Question: I want to connect to another PC's database through MySQL Workbench6.0
I have added all the related firewall exceptions for all ports in both PCs.
In Workbench i have done settings as

Is there anything wrong with it?
Is there any more settings i will have to do?
Please help me.
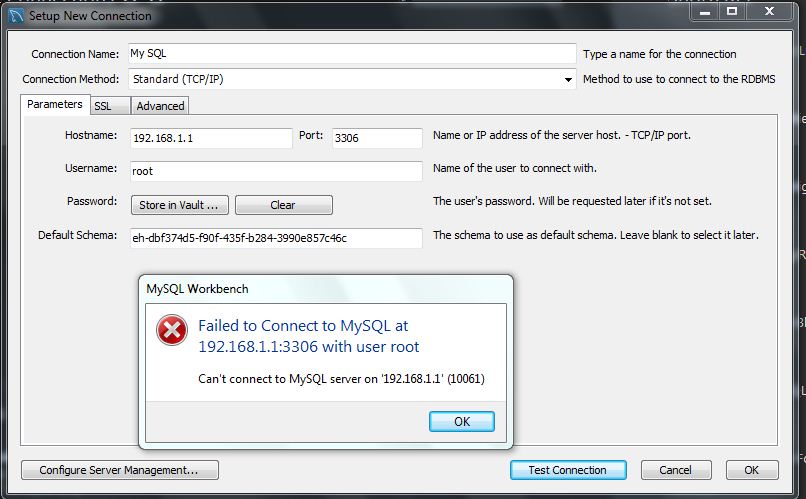
Answer: Make sure that you have set
'''
bind-address = 192.168.1.1
'''
set in yourr my.cnf.
Also make sure you granted the correct rights
so something like for just your client machine
'''
grant all privilege on *.* to 'username'@'your-pc-id' identified by 'password'
'''
or
'''
grant all on *.* to 'username'@'%' identified by 'password';
'''
for all hosts.